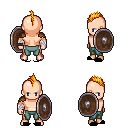
a pixel art fantasy rpg character, male body template, human, light skin, leather shoulder armor, teal pants, light blonde mohawk hairstyle, white cloth bandages, black slippers, shield, four views (front, back, left, right), 2x2 character sprite sheet, small pixel art, hard edges, no anti-aliasing